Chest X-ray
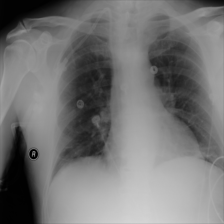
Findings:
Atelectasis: positive
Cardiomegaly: negative
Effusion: negative
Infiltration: negative
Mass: negative
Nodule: negative
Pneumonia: negative
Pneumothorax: negative
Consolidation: negative
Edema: negative
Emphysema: negative
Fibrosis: negative
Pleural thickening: negative
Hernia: negative